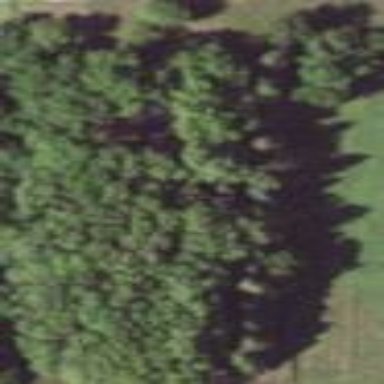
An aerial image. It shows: Shelterbelt of woodland.